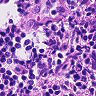
Metastatic tissue present: no